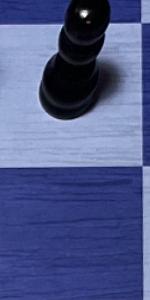
Label: Empty